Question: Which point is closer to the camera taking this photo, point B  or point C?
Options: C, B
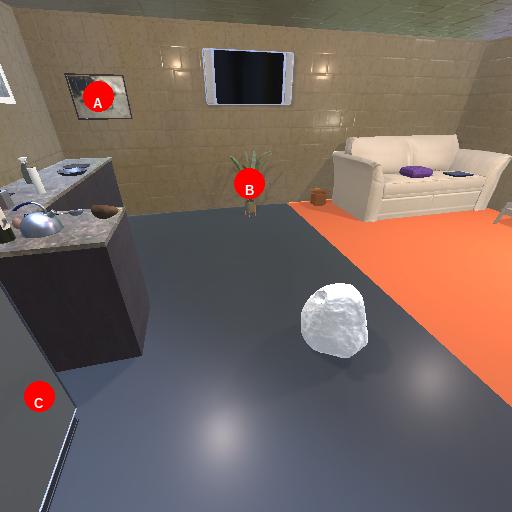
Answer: C